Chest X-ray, AP view. Patient: 48 years old, sex M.
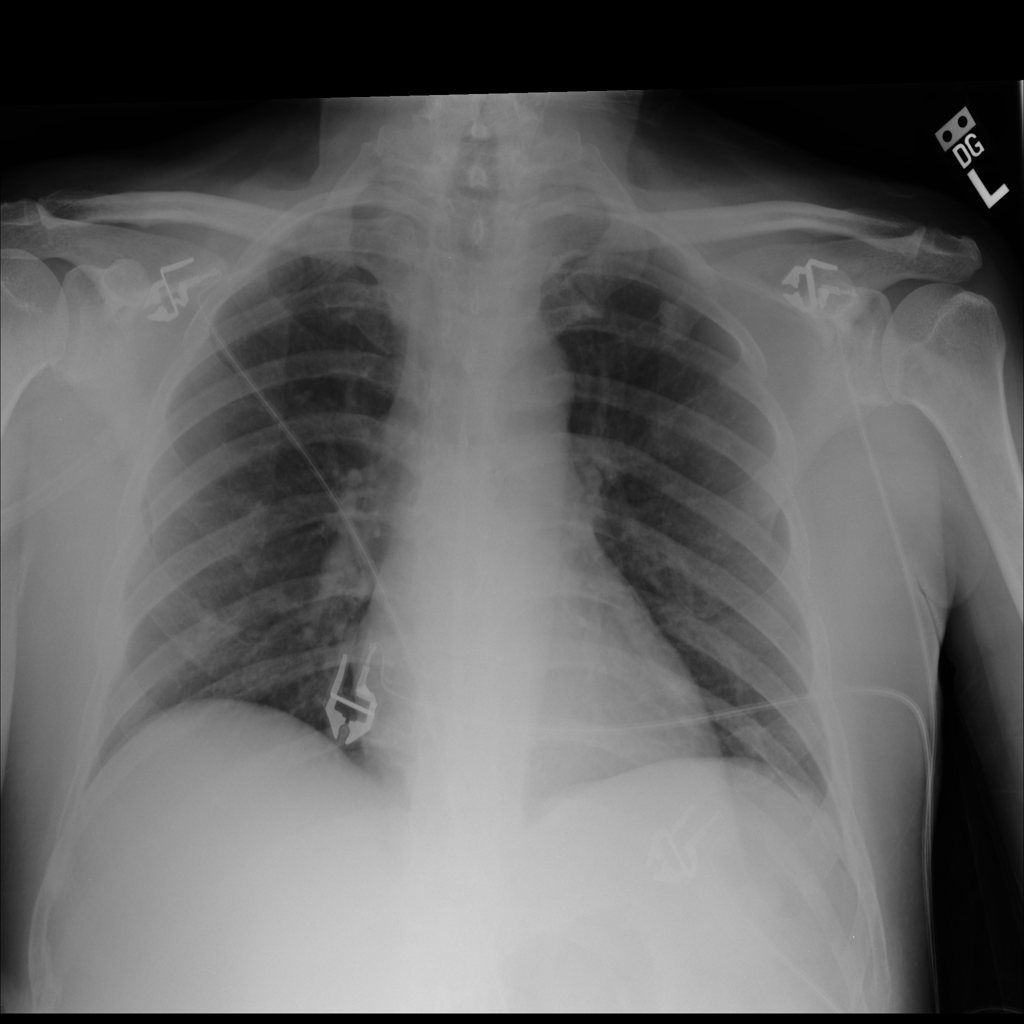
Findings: No Finding